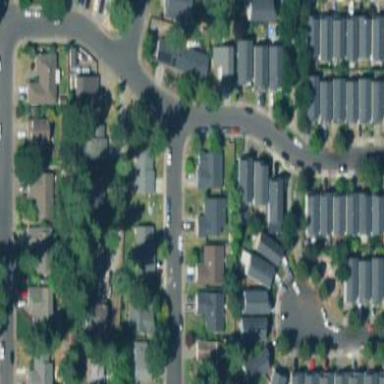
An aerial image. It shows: Residential area composed of single-family homes.